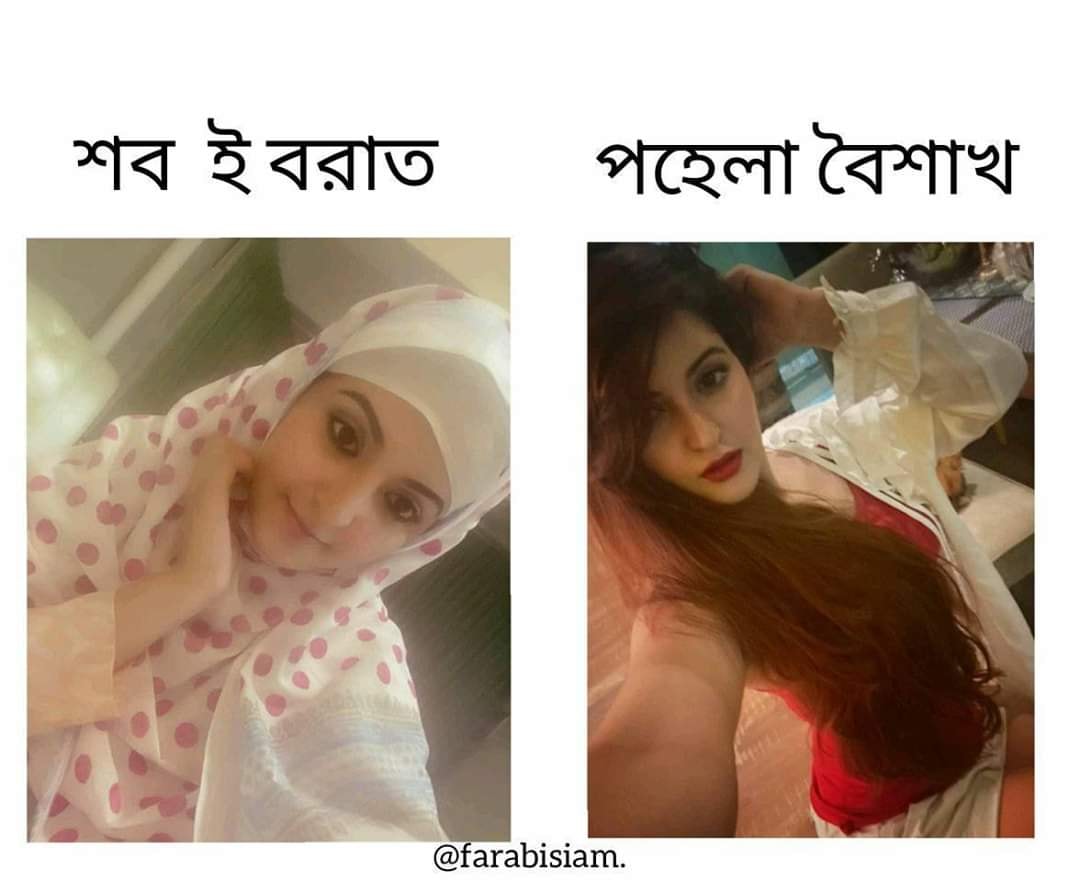
Text: শব ই বরাত     পহেলা বৈশাখ
Label: Hate
Hate category: Personal Offence
Targeted group: Individual